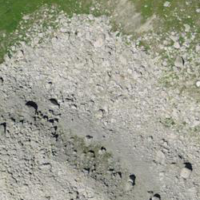
EUNIS habitat code: 26
Species observed at this site:
Equisetum palustre